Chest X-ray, PA view. Patient: 74 years old, sex F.
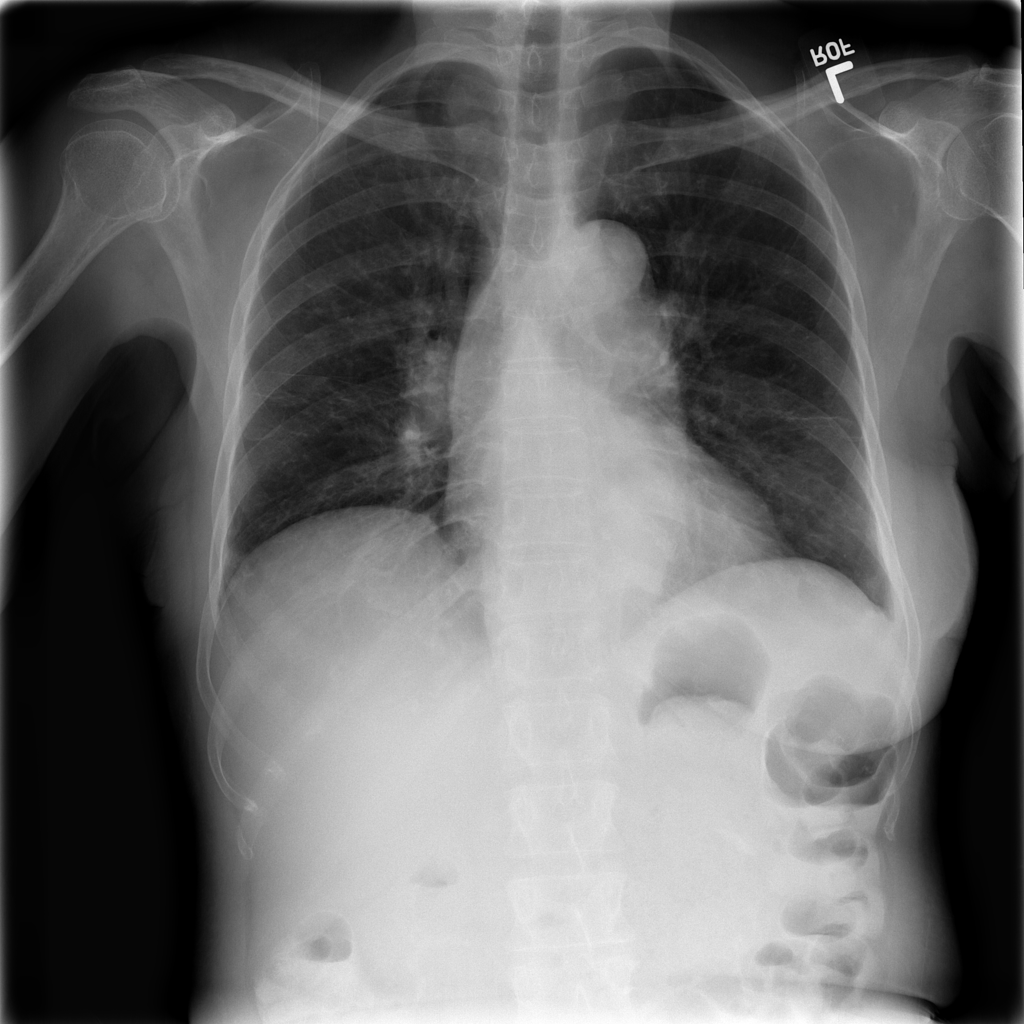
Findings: Atelectasis